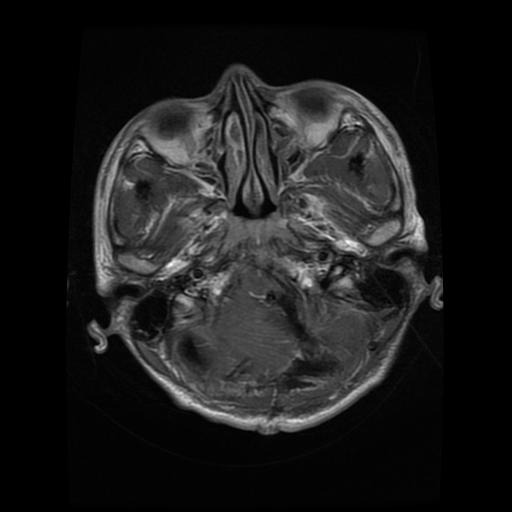
Label: glioma